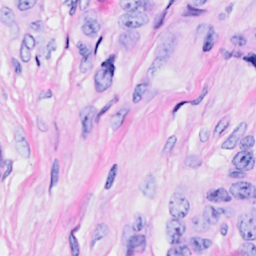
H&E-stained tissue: Breast